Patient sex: F
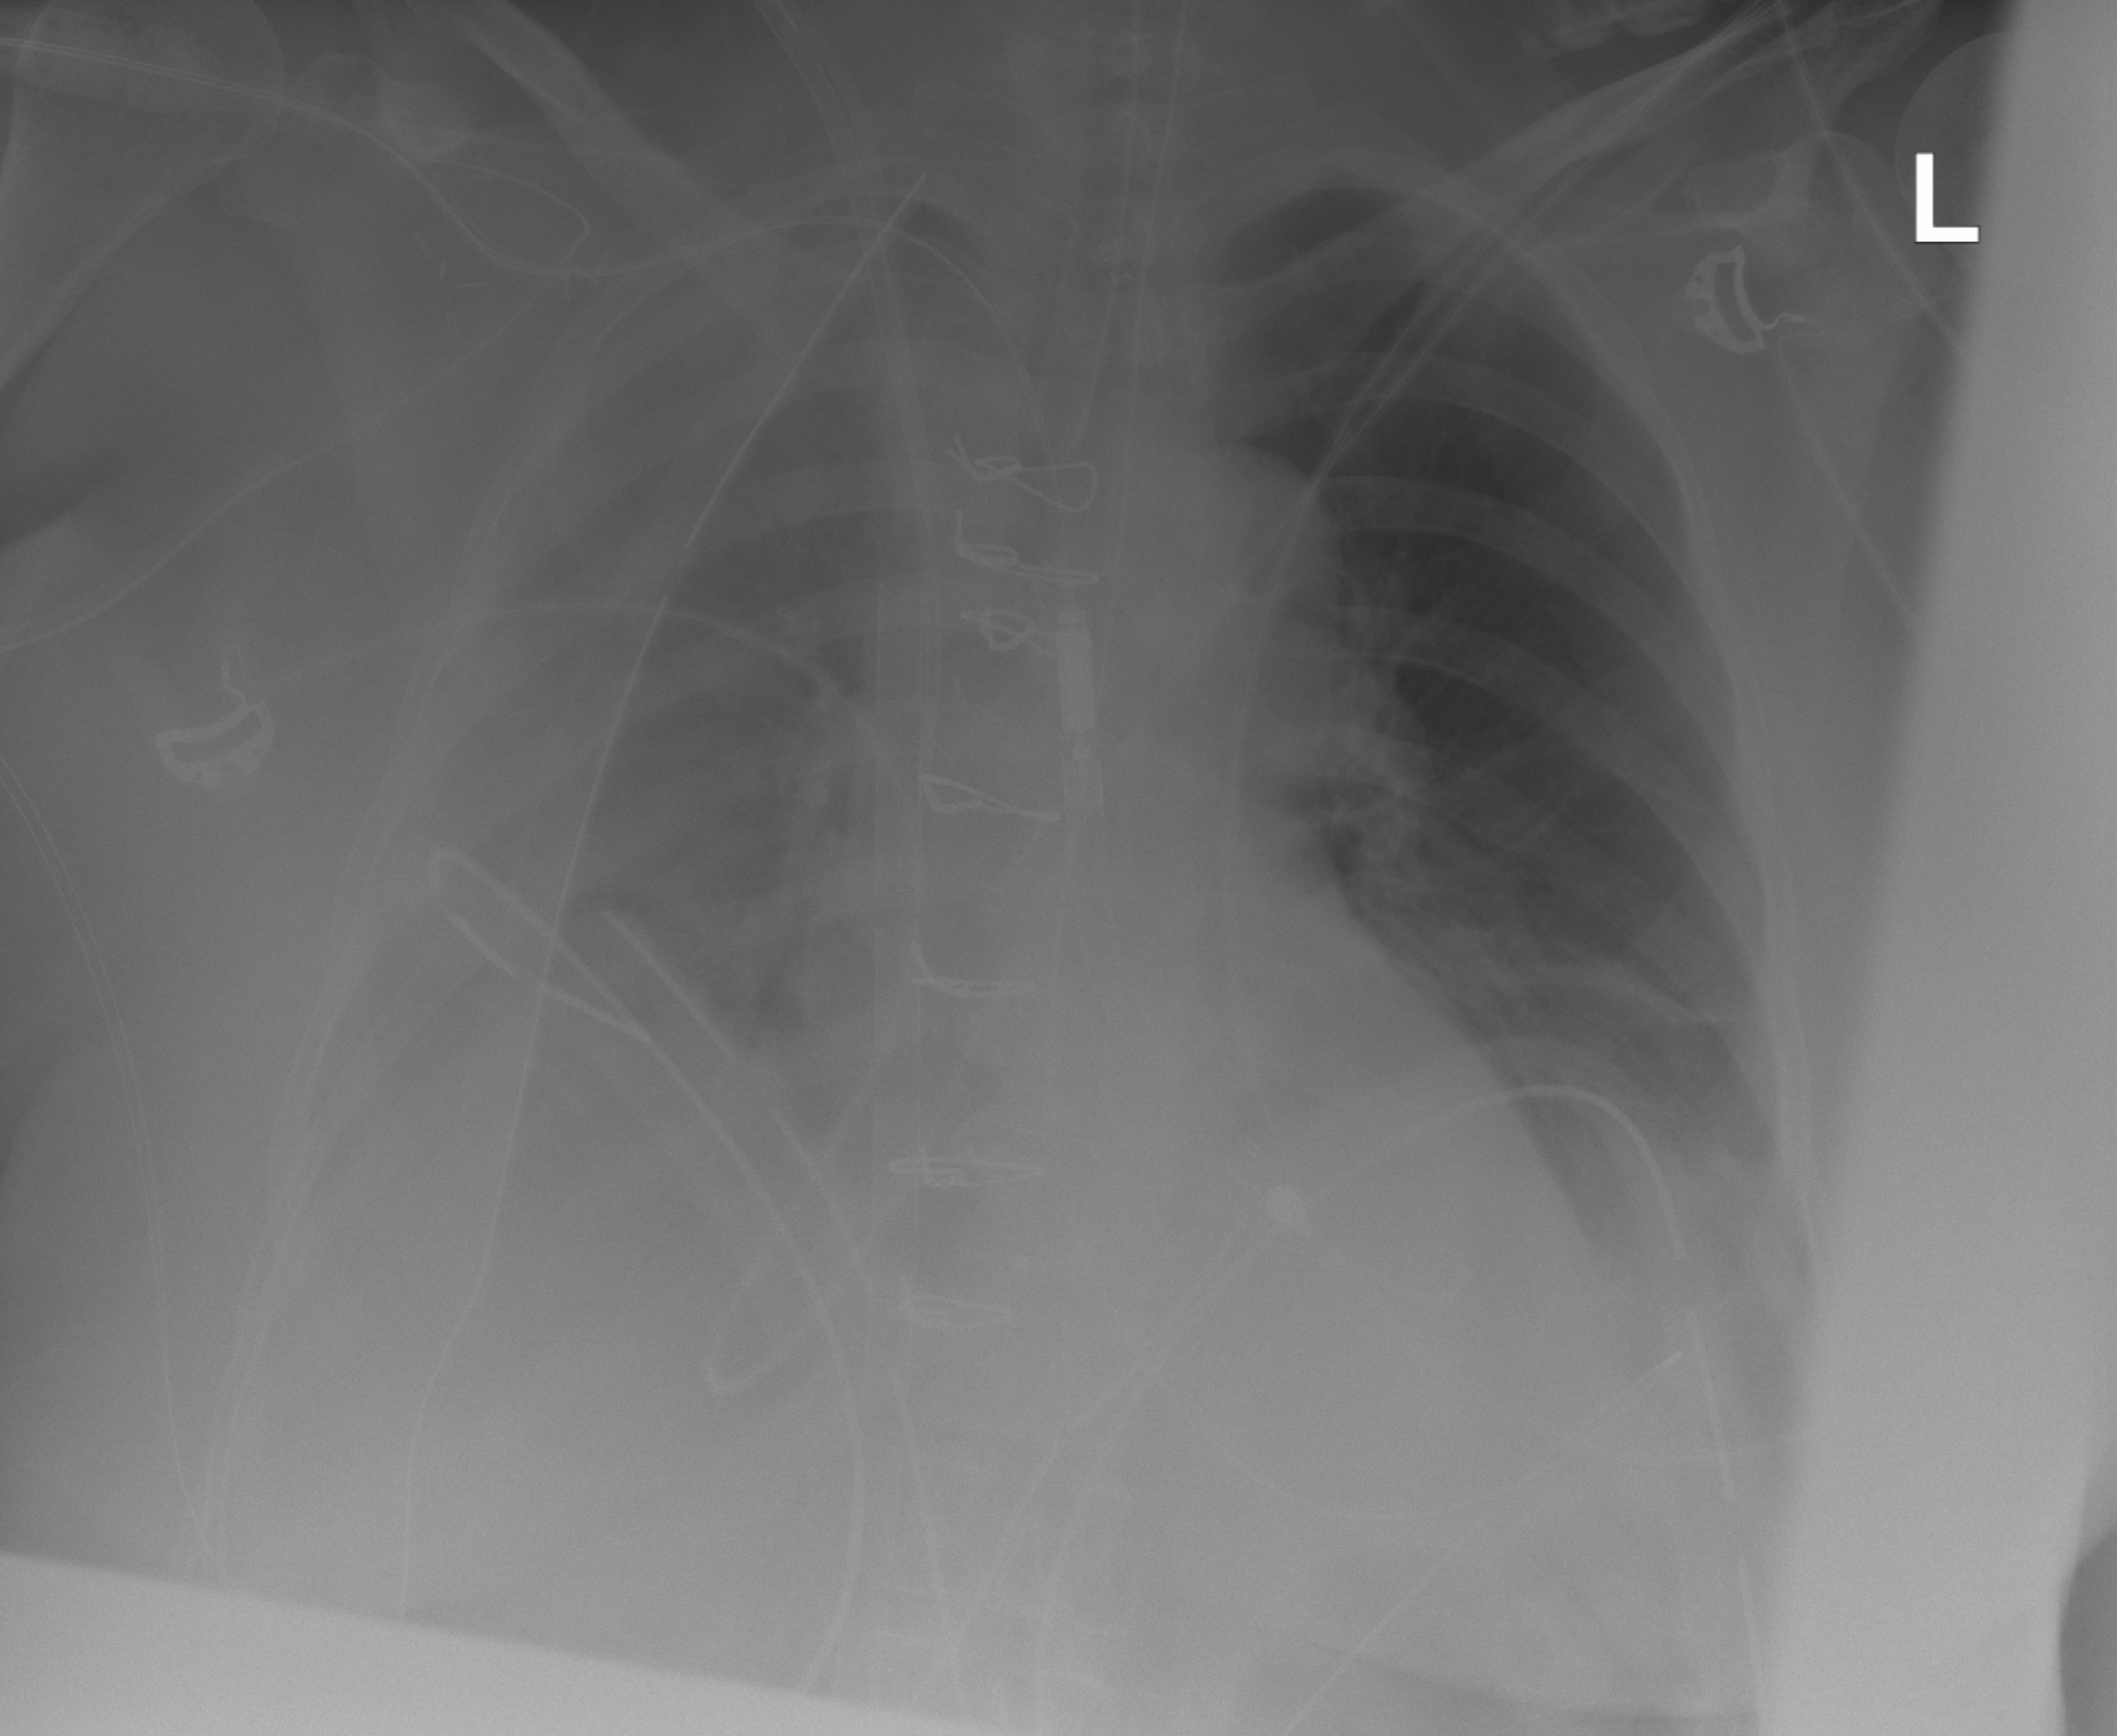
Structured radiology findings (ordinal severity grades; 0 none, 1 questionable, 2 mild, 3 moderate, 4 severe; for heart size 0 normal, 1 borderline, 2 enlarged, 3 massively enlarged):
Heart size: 1
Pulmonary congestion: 0
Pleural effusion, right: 3
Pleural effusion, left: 2
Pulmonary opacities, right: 0
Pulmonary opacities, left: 0
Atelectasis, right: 3
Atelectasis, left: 0